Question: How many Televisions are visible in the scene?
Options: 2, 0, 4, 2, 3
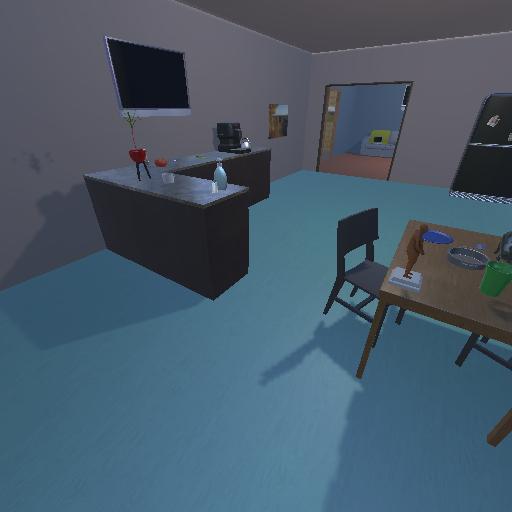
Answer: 2